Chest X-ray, AP view. Patient: 22 years old, sex F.
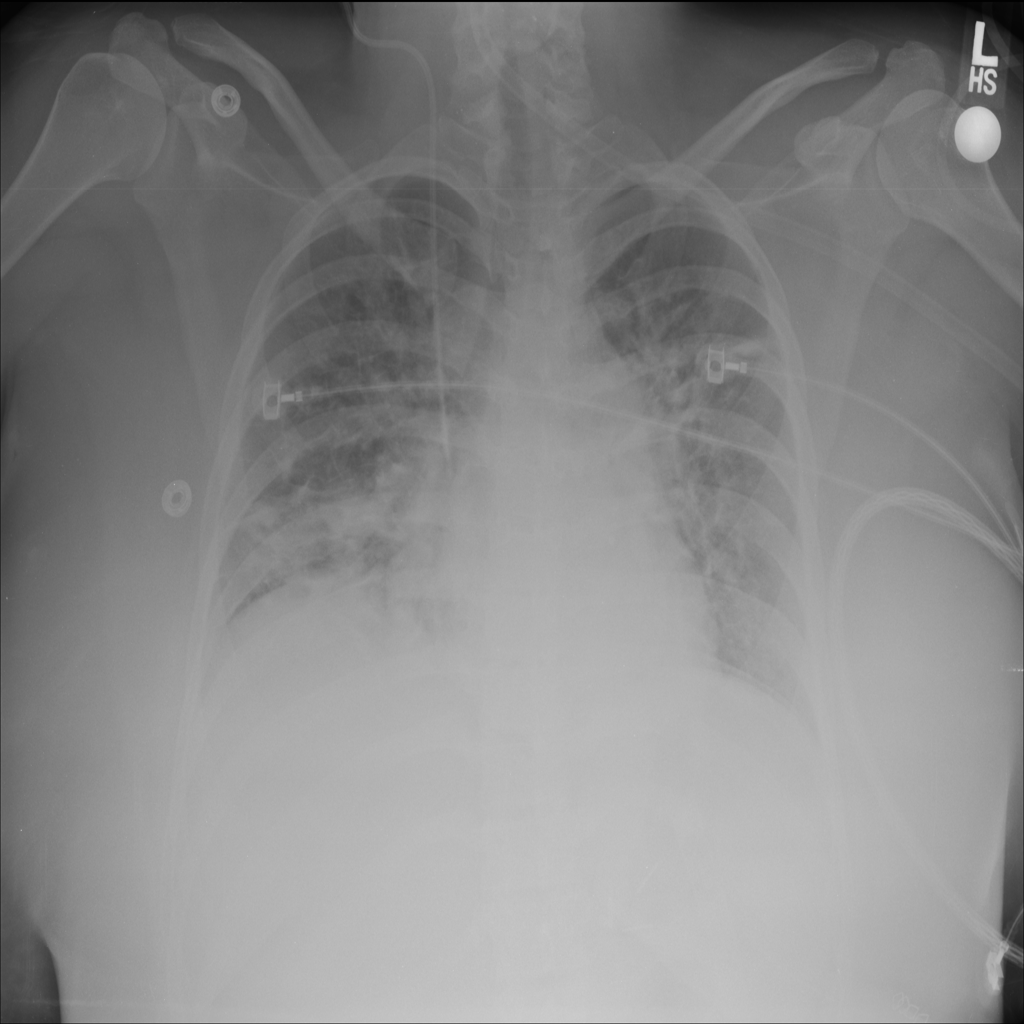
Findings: No Finding